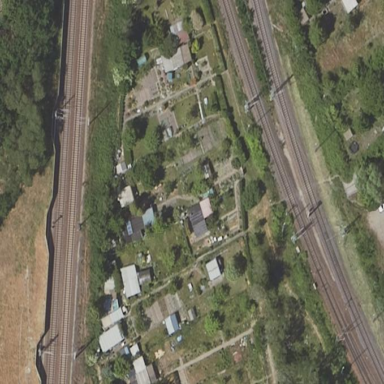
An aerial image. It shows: Fence surrounding allotments.